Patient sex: F
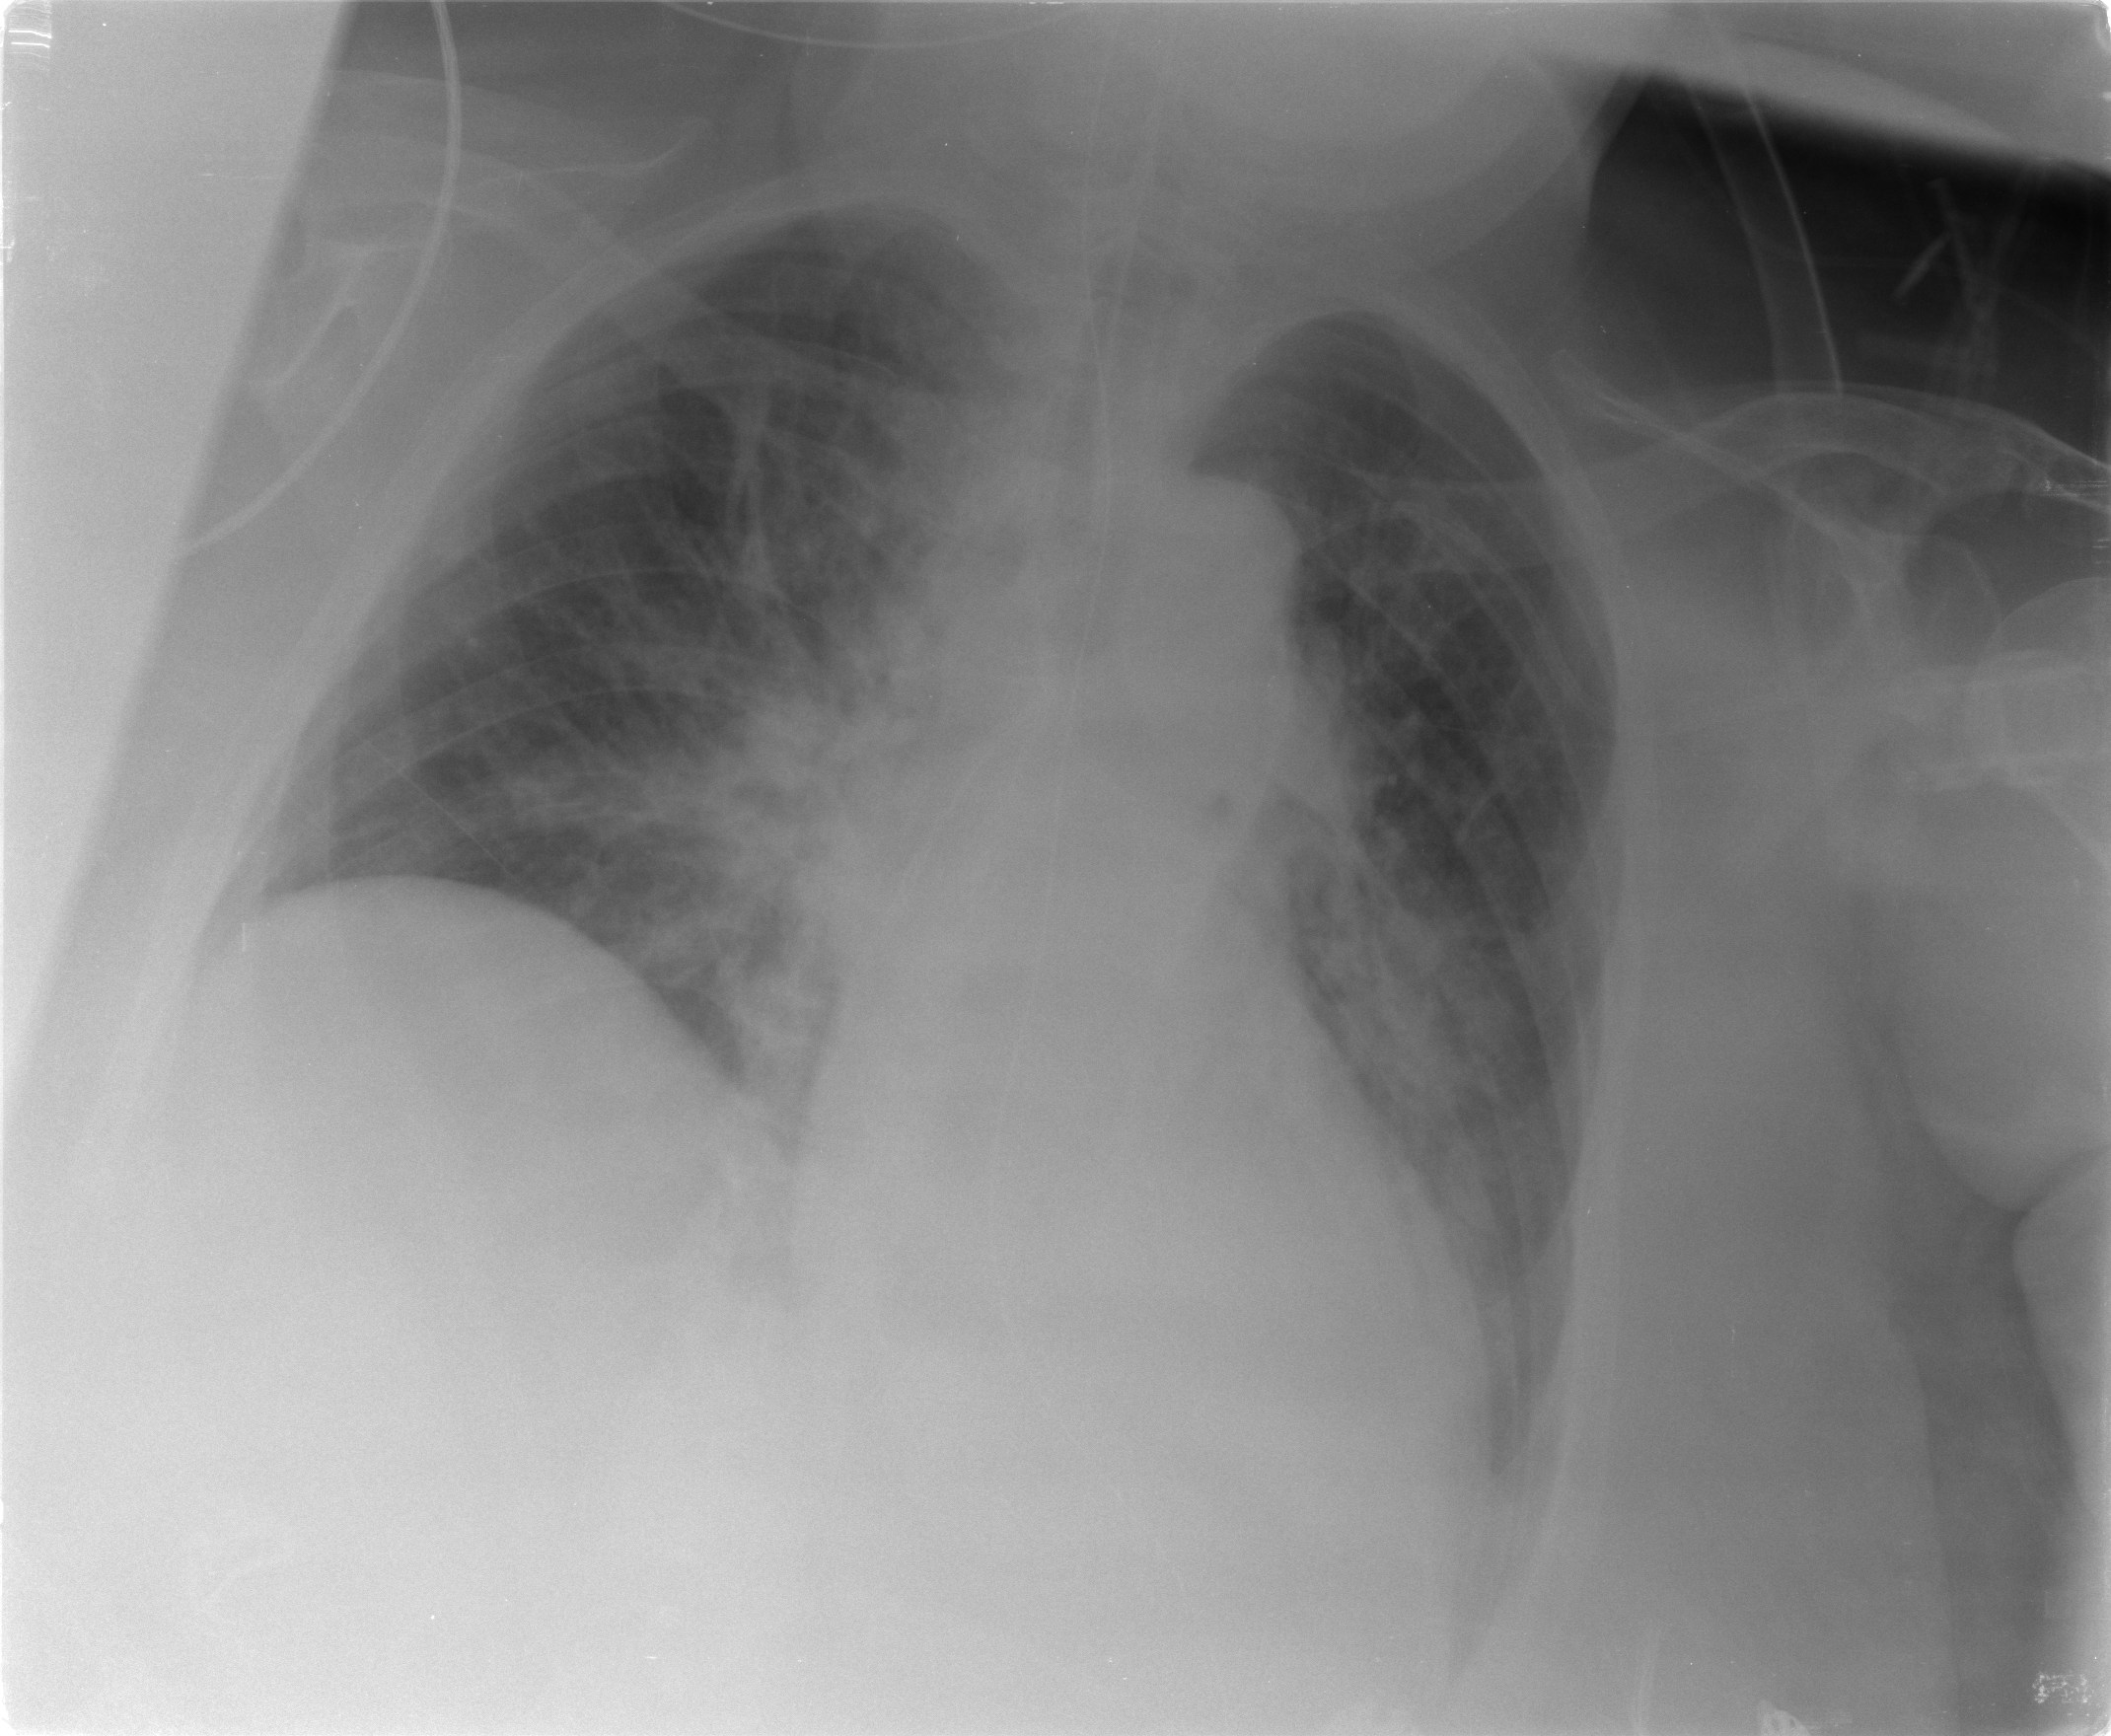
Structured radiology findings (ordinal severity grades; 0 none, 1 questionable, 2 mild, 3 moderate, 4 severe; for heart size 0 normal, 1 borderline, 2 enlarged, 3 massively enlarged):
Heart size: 1
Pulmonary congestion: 3
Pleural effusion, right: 0
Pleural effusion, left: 2
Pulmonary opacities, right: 2
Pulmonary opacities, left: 3
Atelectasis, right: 2
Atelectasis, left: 2